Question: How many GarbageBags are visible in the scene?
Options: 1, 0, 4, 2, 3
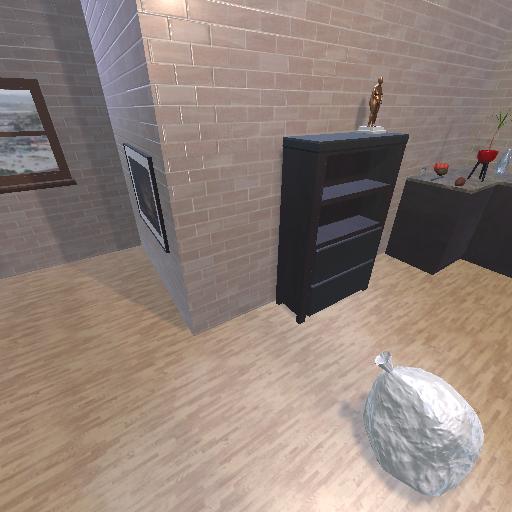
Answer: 1